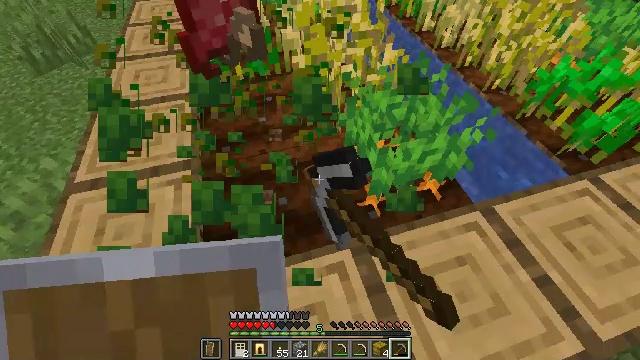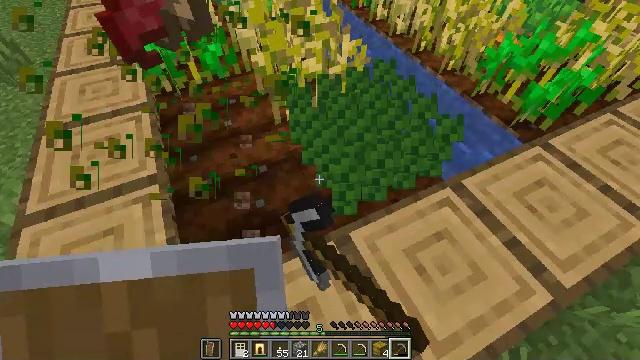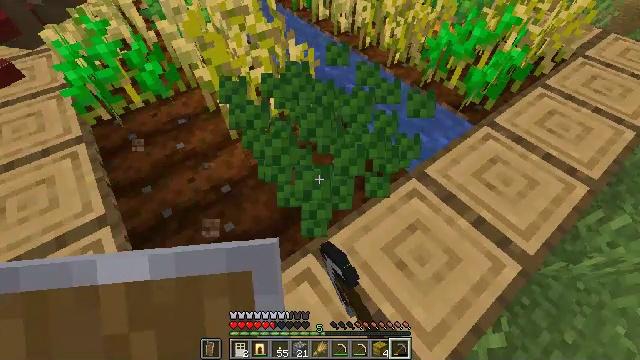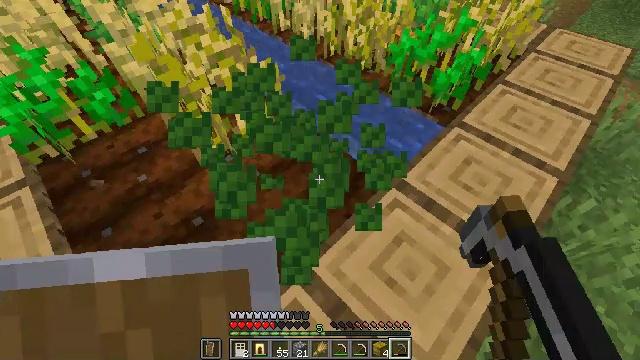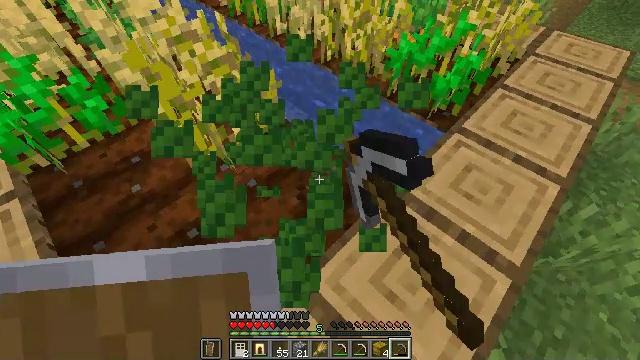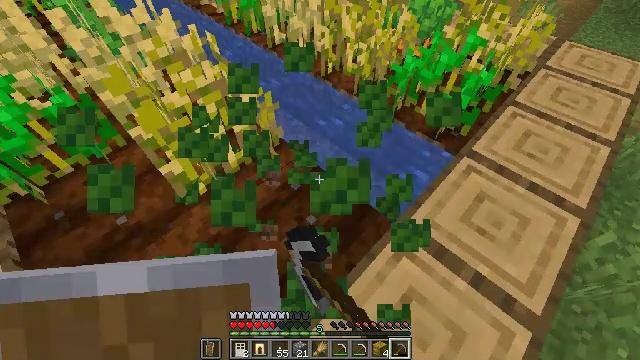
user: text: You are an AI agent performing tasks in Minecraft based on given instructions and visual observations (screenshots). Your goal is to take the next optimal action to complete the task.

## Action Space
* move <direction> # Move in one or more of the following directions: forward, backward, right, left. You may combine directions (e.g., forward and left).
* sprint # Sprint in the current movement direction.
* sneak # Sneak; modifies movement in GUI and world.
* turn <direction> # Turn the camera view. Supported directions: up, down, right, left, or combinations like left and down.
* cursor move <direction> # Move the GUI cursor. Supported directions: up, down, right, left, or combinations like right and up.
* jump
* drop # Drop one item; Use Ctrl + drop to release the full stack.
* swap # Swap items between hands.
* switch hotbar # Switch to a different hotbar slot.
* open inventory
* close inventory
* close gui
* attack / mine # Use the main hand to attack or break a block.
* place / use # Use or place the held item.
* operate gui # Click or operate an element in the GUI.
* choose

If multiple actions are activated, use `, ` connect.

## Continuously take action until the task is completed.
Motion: motion action
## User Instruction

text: Dig up carrots from the soil.
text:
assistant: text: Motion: turn right, attack / mine
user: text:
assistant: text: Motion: move forward, turn right, attack / mine
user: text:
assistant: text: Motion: move forward, turn right and up, attack / mine
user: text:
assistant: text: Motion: move forward, attack / mine
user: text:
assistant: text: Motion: move forward, attack / mine
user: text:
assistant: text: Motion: attack / mine